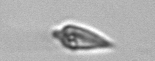
Label: Oxytoxum